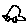
Label: car